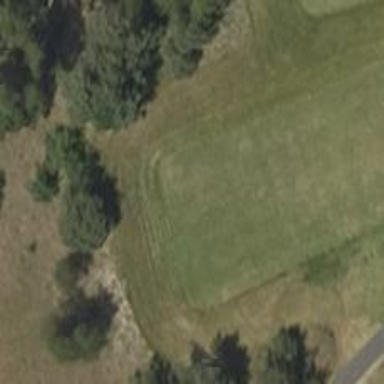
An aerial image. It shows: Golf tee.